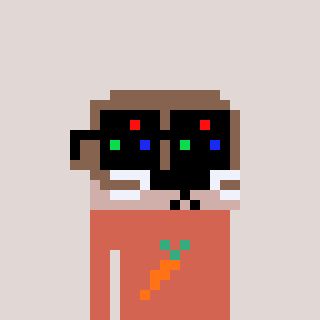
a pixel art character with square black sunglasses, a otter-shaped head and a peachy-colored body on a warm background